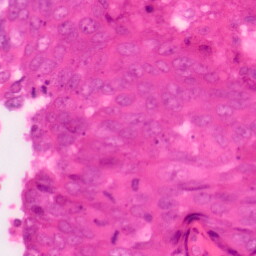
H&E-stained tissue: Colon